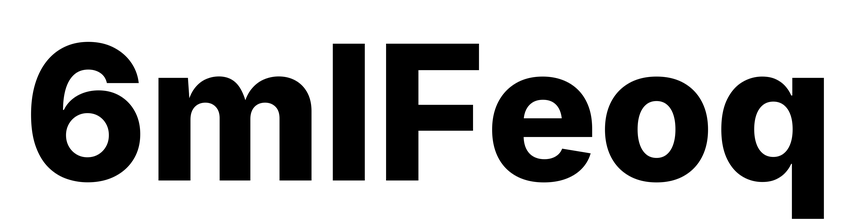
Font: Inter_ExtraBold